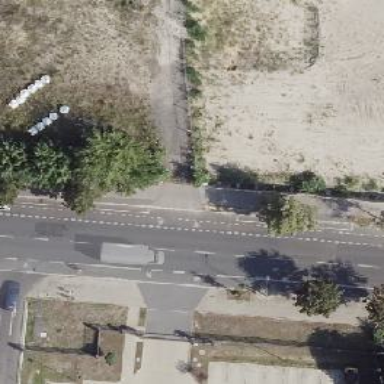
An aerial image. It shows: Secondary road with asphalt surface. There are sidewalks on both sides and dedicated green-colored cycle lanes on both sides.